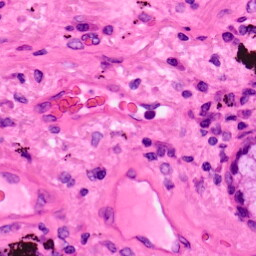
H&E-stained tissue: Lung